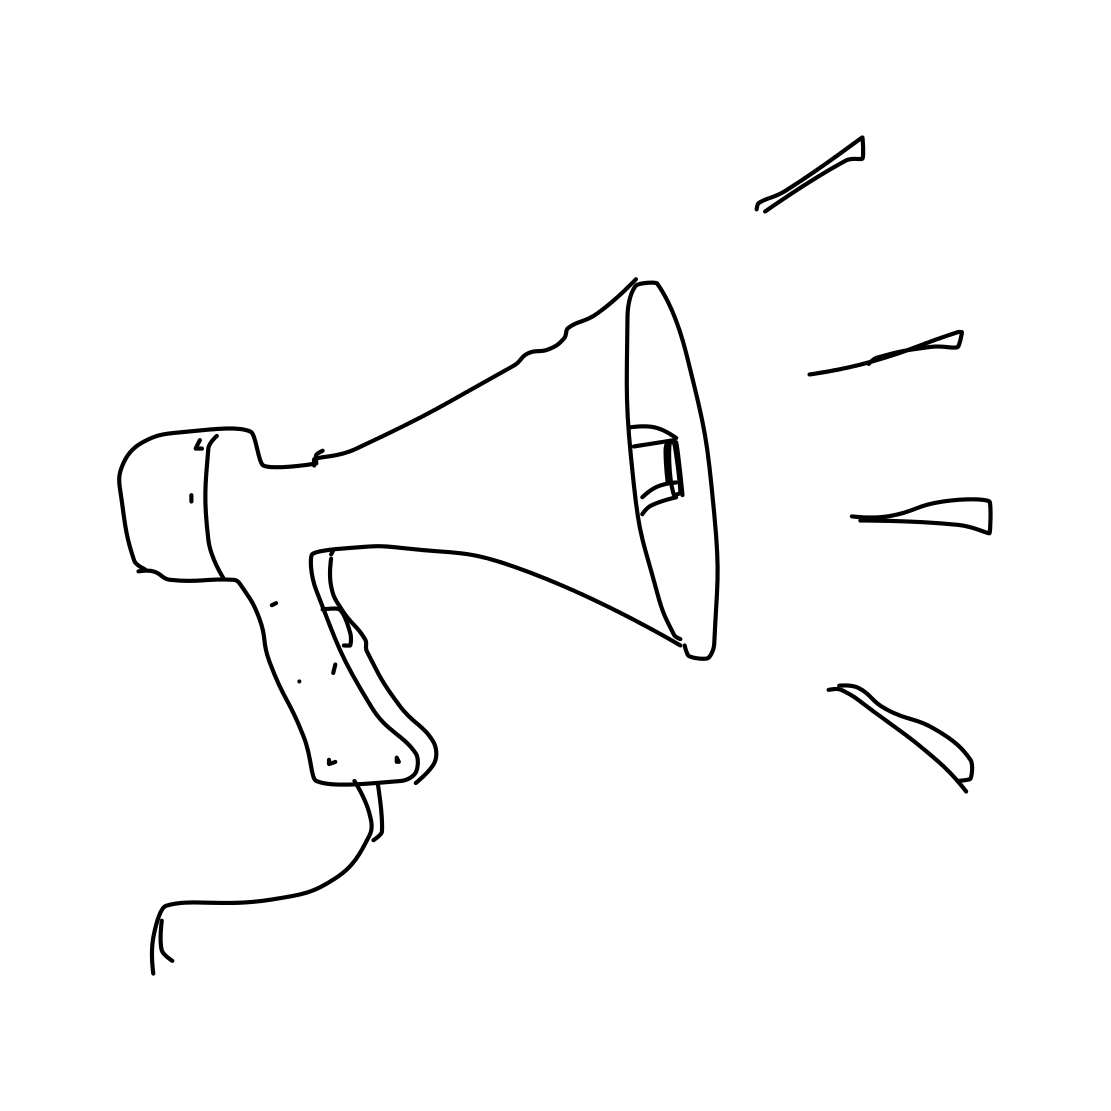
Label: megaphone